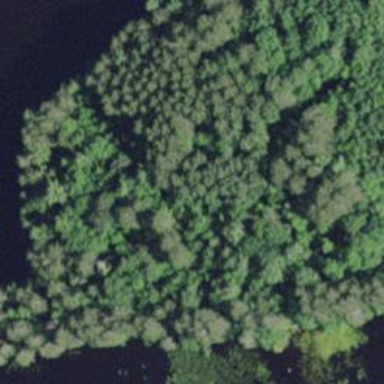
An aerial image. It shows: Nature reserve in woodland area.